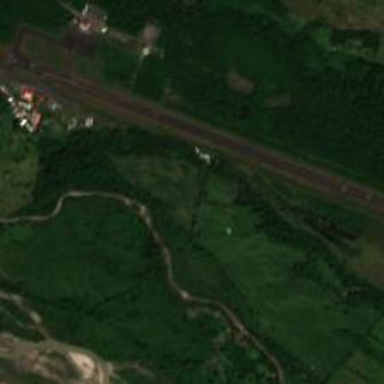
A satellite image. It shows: Runway surface made of asphalt at airport.